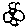
Label: star